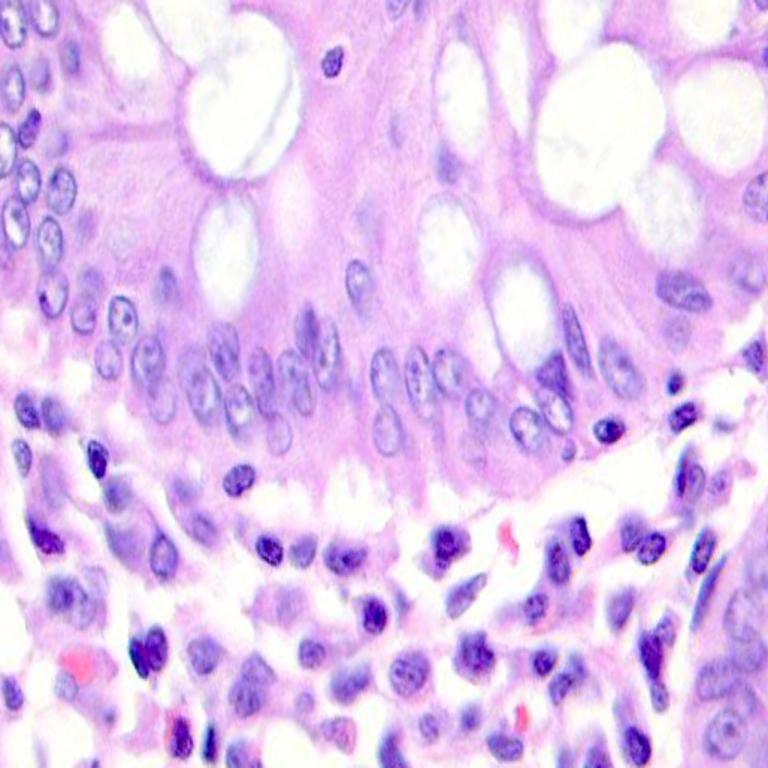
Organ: colon
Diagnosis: benign